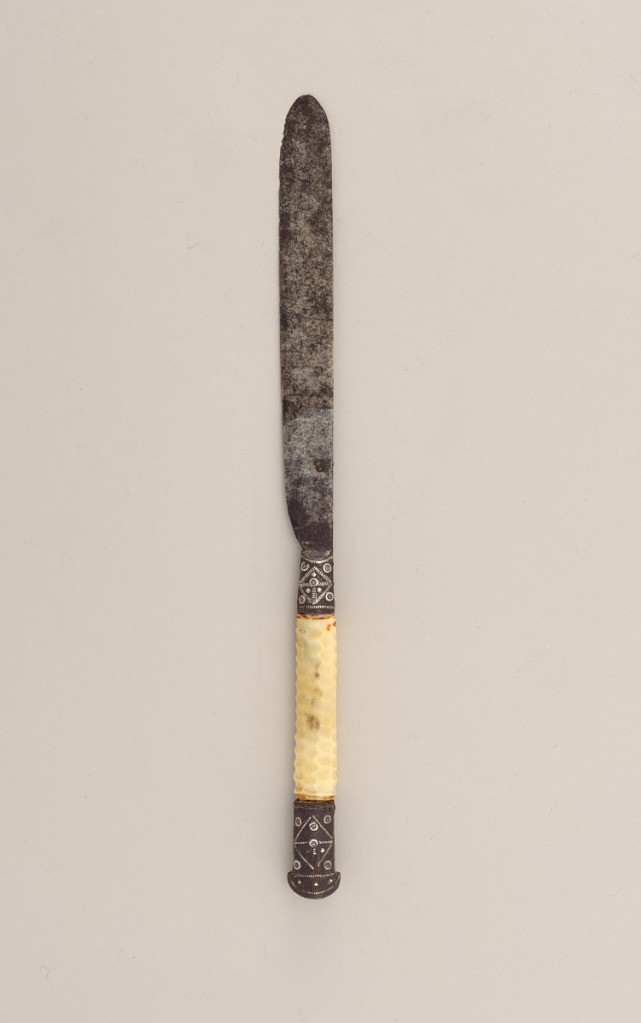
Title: Wedding knife
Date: early 17th century
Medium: Steel, silver, iron, ivory
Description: Blade straight-sided and tapering to a point. Hollow bolster, silver ferrules with geometrical and circular pattern. Ivory handle in honeycomb pattern. Silver cap has rounded end, slightly projecting at the sides, cap decorated with geometrical and circular pattern.